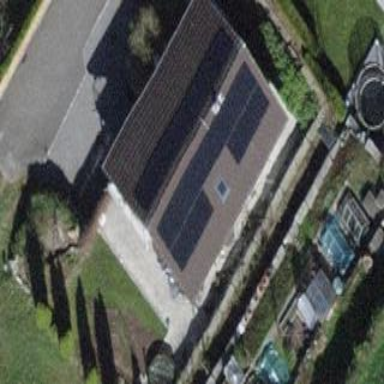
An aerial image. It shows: Solar power generator.